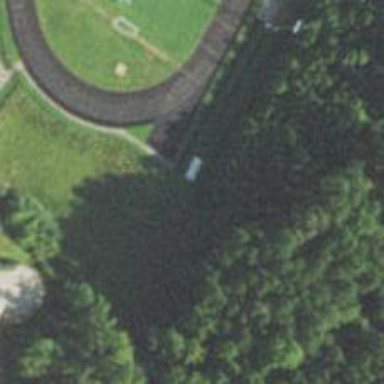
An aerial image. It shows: Track in leisure land.